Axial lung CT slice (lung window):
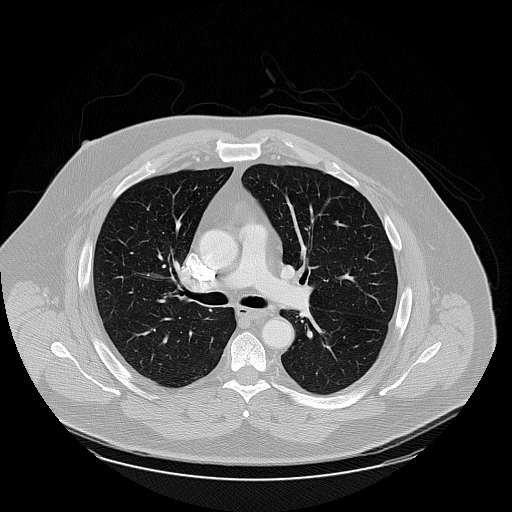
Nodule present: no